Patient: sex M, age 45
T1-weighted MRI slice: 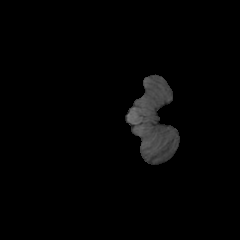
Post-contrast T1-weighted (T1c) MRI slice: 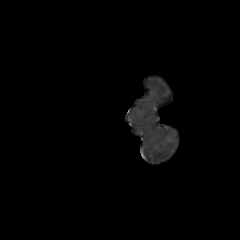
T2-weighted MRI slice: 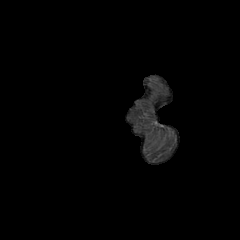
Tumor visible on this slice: no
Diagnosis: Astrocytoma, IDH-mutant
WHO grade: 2